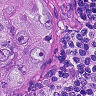
Metastatic tissue present: yes